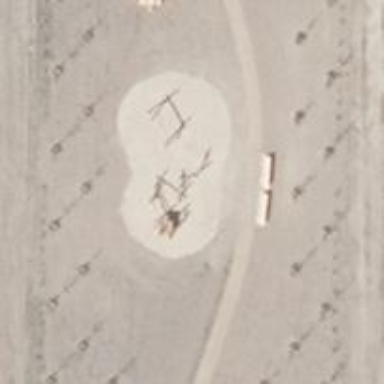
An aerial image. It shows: Playground area for leisure land.